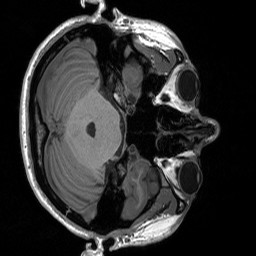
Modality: T1w
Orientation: axial
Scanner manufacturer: siemens
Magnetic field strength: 3 T
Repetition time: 1.76 s
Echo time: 0.0022 s